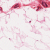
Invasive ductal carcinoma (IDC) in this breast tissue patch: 0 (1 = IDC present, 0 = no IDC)